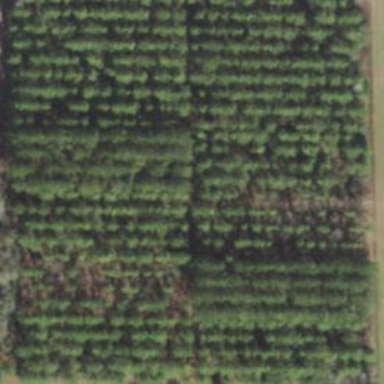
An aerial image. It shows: Plant nursery specializing in trees.